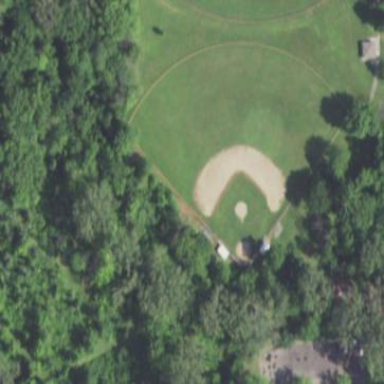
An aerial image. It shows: Baseball pitch for leisure land.